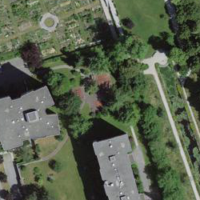
EUNIS habitat code: 55
Species observed at this site:
Vinca major
Prunus padus
Filipendula ulmaria